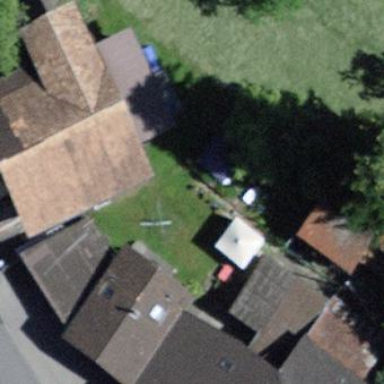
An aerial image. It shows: Barn.